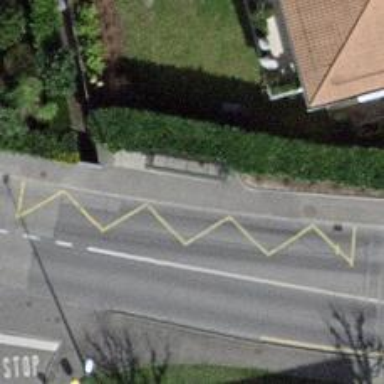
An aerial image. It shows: Sidewalk with platform for public transport. The platform has shelter.